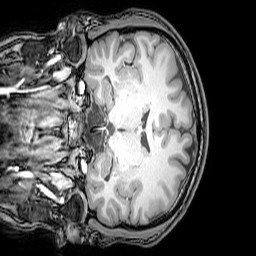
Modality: T1w
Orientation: coronal
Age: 23
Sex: male
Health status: healthy
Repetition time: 0.081 s
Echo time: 0.037 s